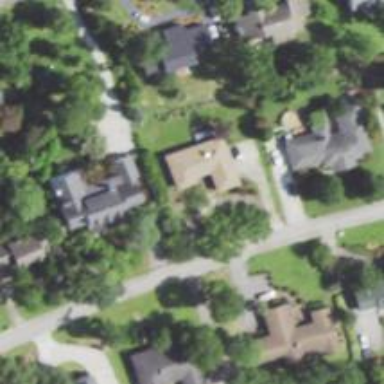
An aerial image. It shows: Charming neighbourhood.